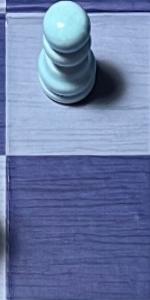
Label: Empty